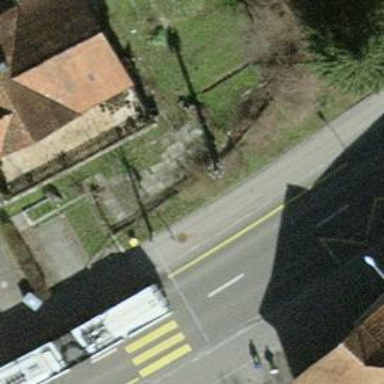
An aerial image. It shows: Post box.